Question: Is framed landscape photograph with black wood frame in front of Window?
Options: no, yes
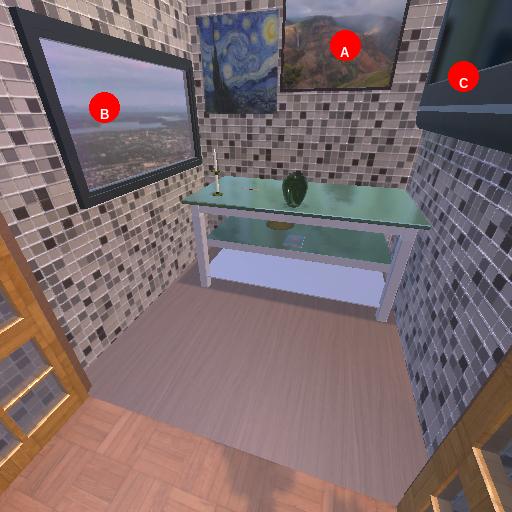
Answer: no